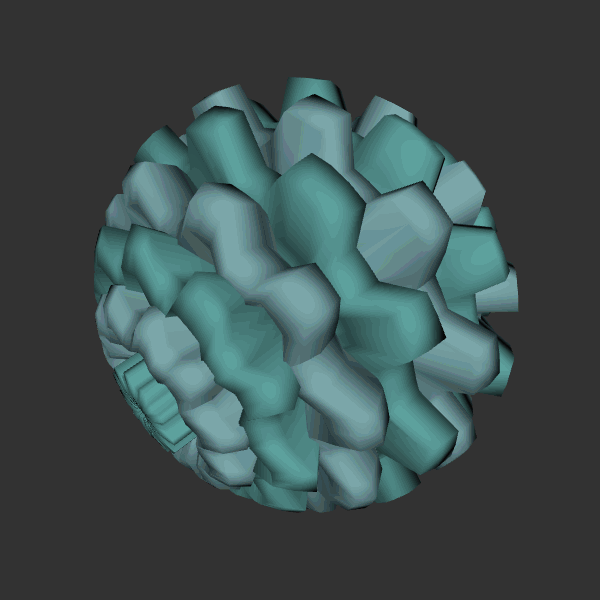
Background: dark